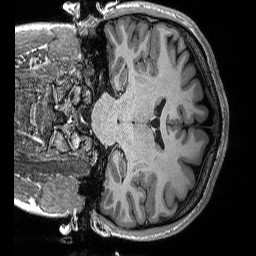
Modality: T1w
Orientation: coronal
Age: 22
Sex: female